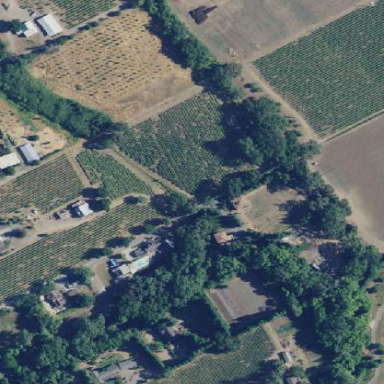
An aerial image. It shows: Vineyard with wine grapes as the crop.